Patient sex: M
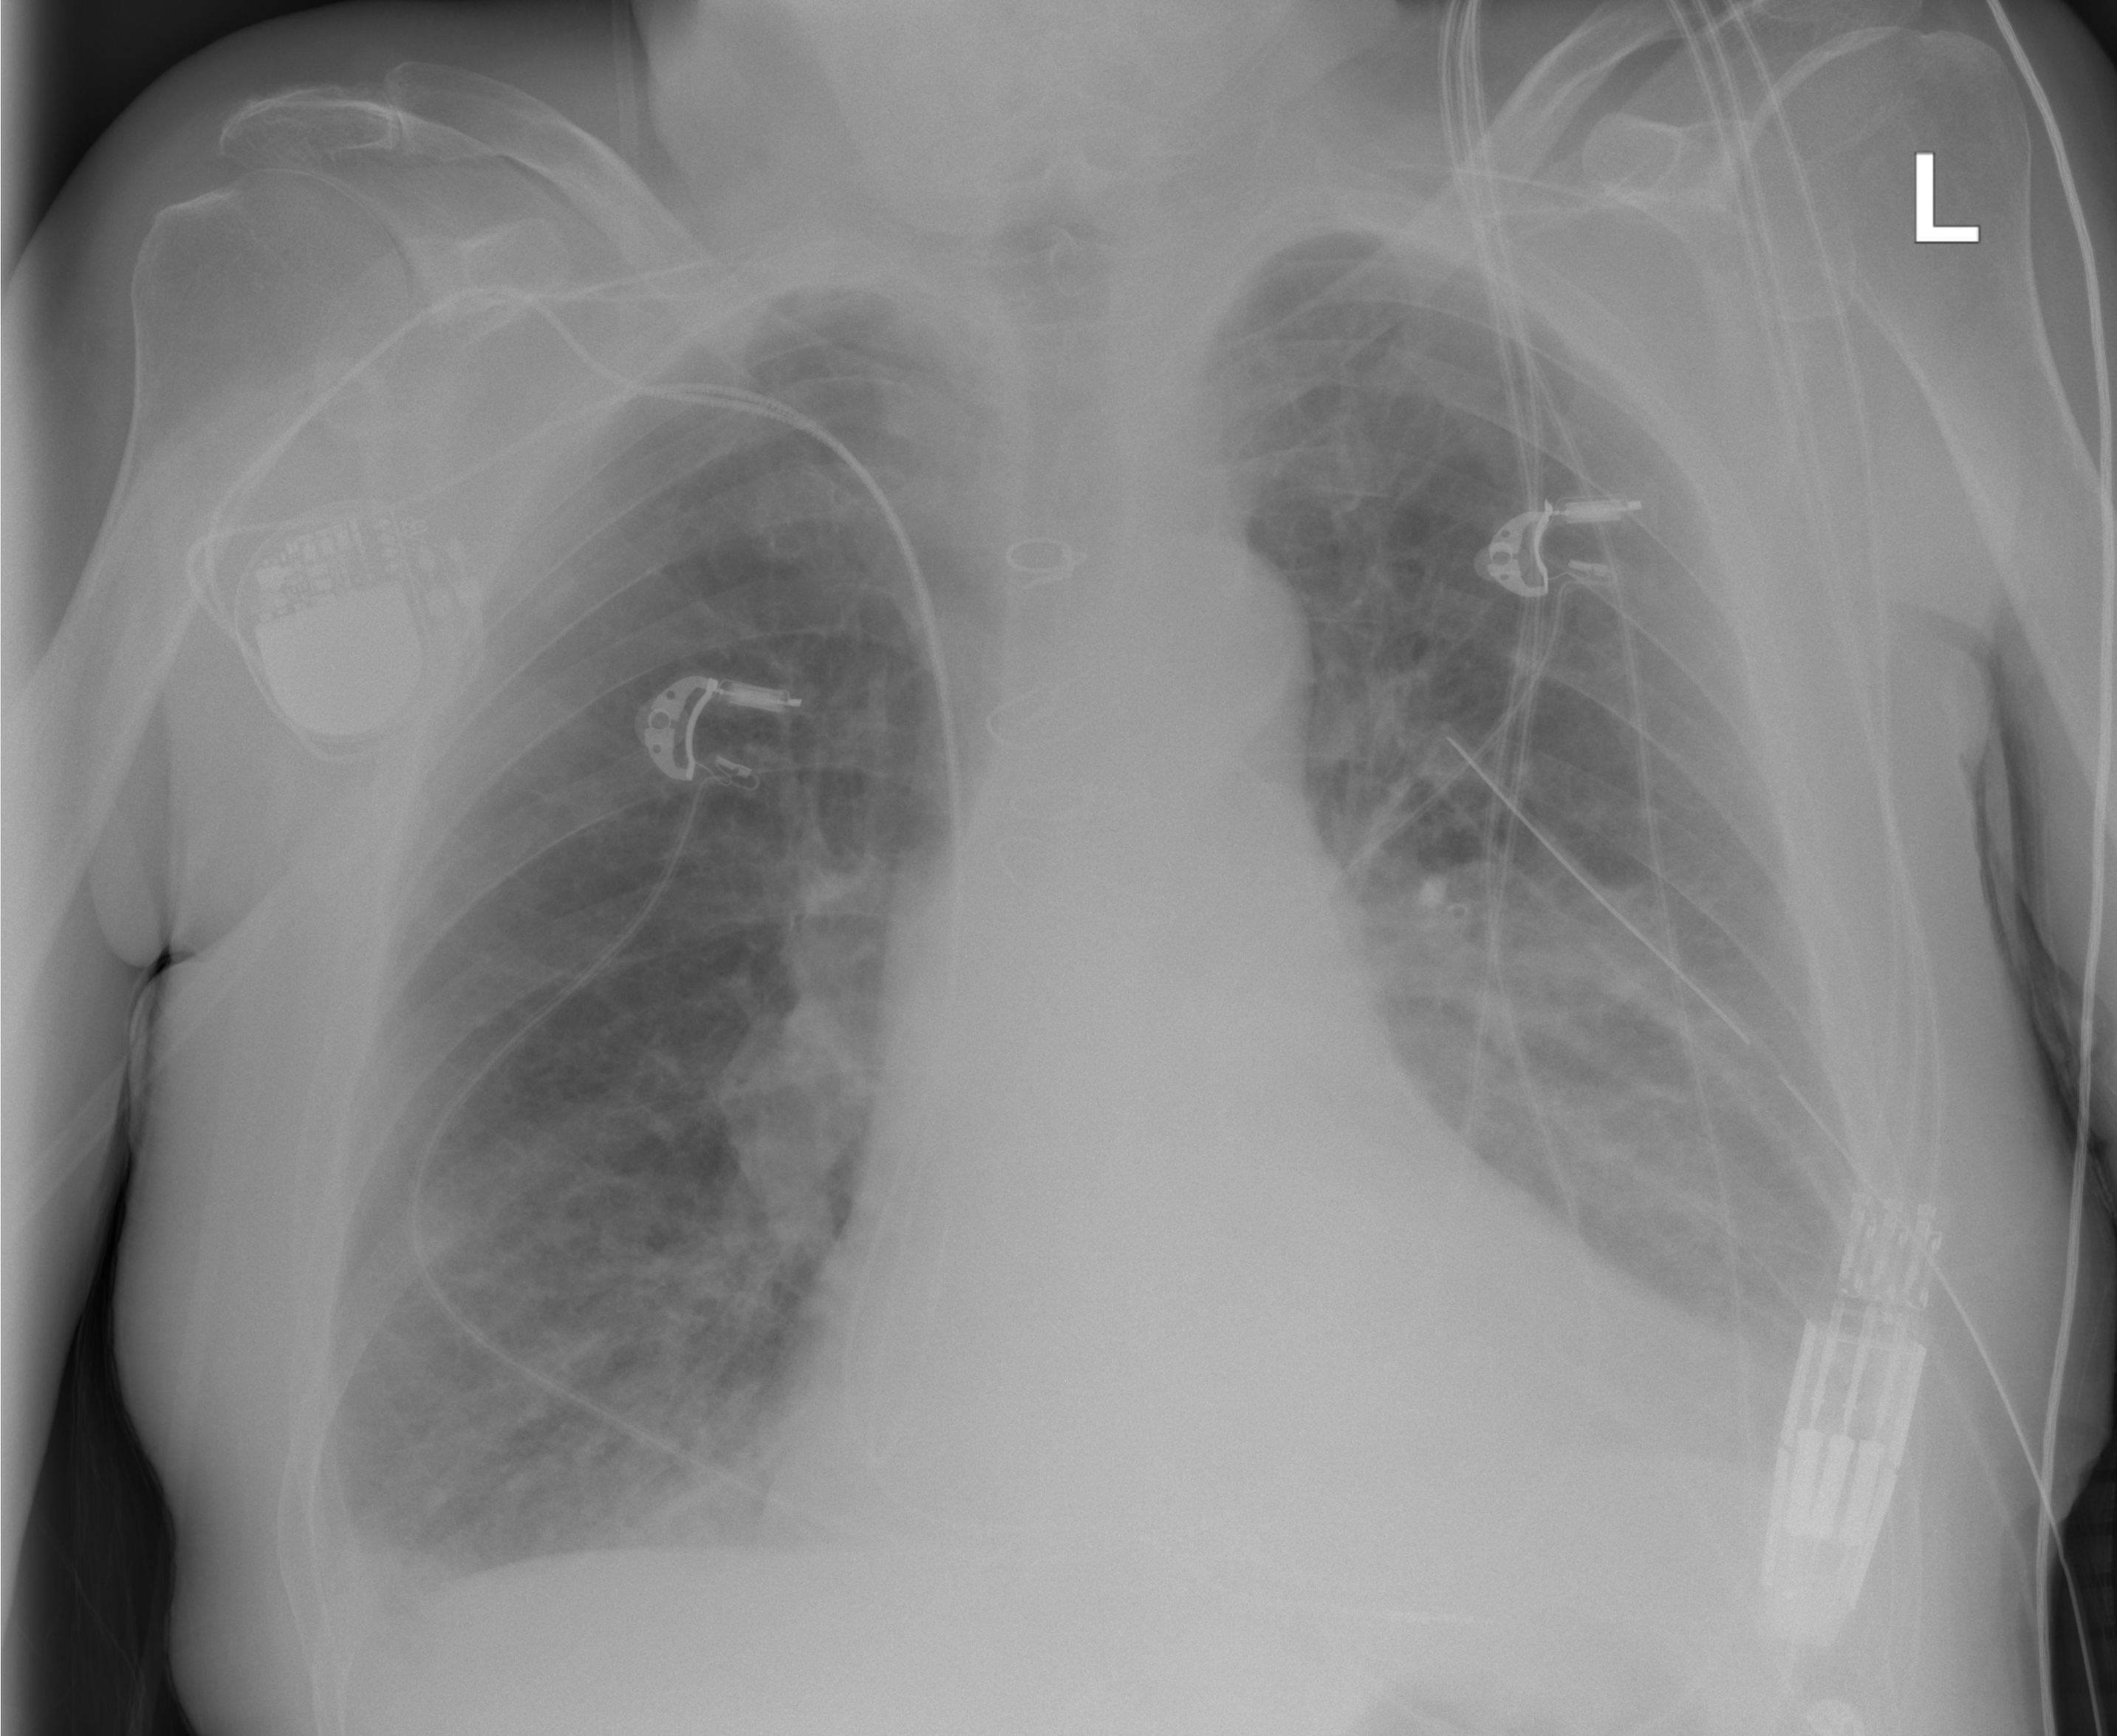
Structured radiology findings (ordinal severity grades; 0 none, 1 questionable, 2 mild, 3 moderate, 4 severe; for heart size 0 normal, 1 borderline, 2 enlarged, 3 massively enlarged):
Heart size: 0
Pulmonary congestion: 2
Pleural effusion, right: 2
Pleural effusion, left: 2
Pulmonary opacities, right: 3
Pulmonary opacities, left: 3
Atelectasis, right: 2
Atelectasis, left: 2